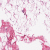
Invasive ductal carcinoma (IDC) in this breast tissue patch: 0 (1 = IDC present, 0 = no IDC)